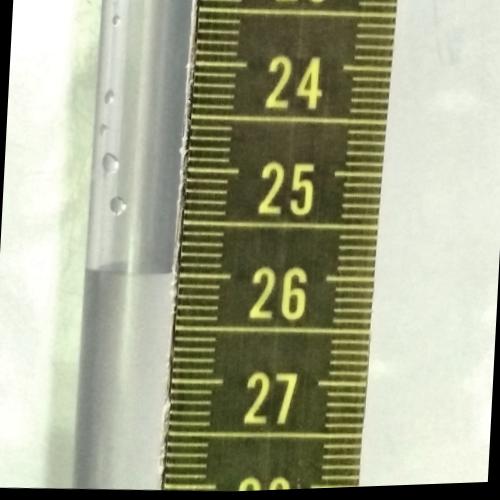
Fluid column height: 26.0 cm